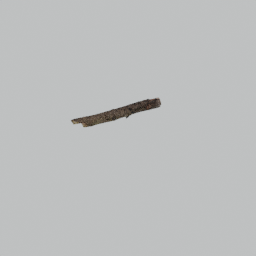
Label: nature